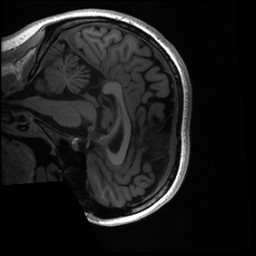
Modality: T1w
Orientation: sagittal
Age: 18
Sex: female